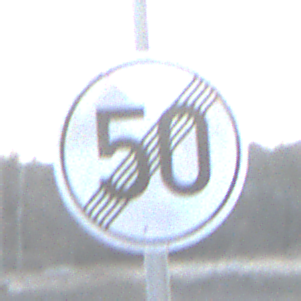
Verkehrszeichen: EndeGeschwindigkeit50
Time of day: SunriseSunset
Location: Outdoor (Suburban)
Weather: PartlyCloudy
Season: Winter
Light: Natural